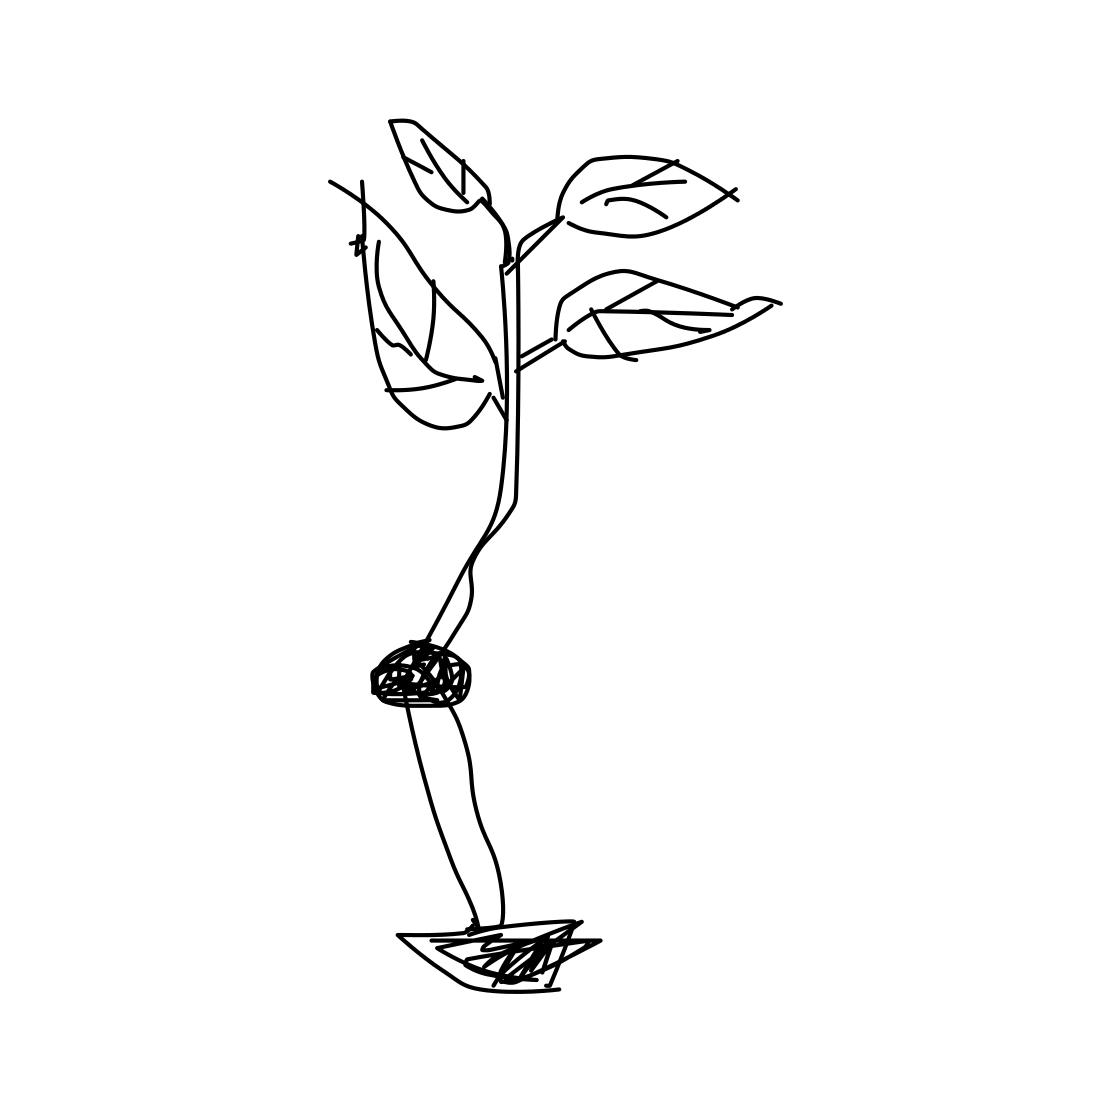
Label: potted plant